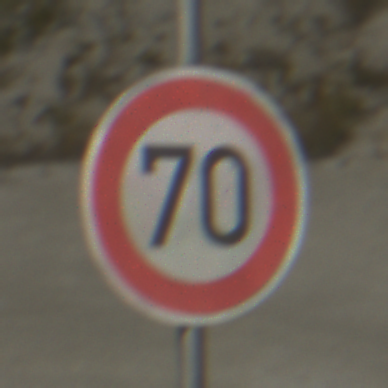
Verkehrszeichen: Geschwindigkeit70
Umgebung: Outdoor, Beach
Tageszeit: MorningAfternoon
Wetter: PartlyCloudy
Licht: Natural
Jahreszeit: NotSpecified
Kontrast: HighContrast